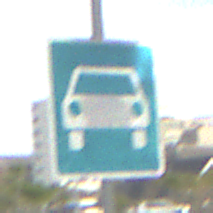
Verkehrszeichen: Kraftfahrstrasse
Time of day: MorningAfternoon
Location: Outdoor (Suburban)
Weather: PartlyCloudy
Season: NotSpecified
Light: Natural